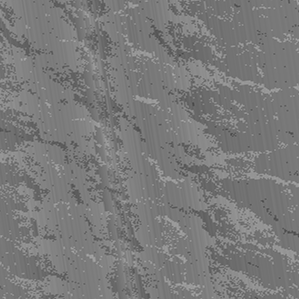
Label: frost